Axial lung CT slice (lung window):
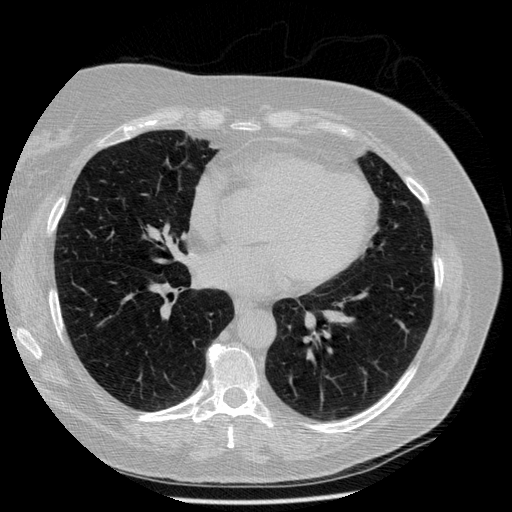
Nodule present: no